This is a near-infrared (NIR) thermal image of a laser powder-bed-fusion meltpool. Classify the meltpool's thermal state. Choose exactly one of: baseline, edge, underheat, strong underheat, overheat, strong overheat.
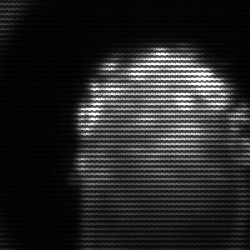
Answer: baseline